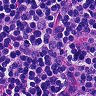
Metastatic tissue present: no